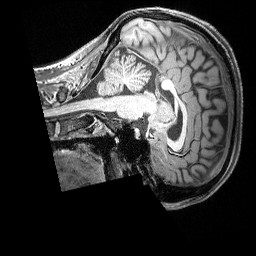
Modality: T1w
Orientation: sagittal
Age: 33
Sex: female
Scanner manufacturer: siemens
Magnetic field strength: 3 T
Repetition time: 2.3 s
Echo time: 0.00324 s